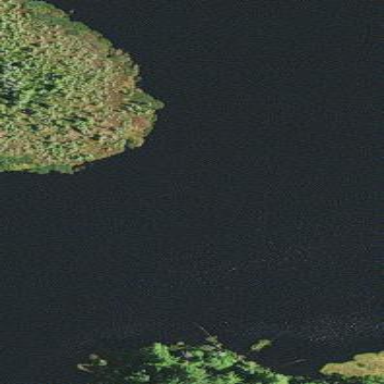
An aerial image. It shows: Serene lake surrounded by nature.